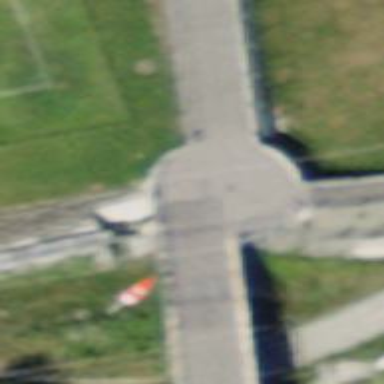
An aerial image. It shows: Asphalt path that serves as bridge.